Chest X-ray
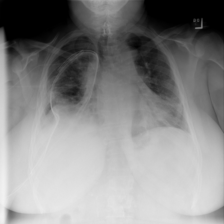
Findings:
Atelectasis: negative
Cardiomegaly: negative
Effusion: negative
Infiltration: negative
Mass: negative
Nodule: negative
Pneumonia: negative
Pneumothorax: negative
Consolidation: negative
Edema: negative
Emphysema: negative
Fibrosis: negative
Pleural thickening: negative
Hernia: negative